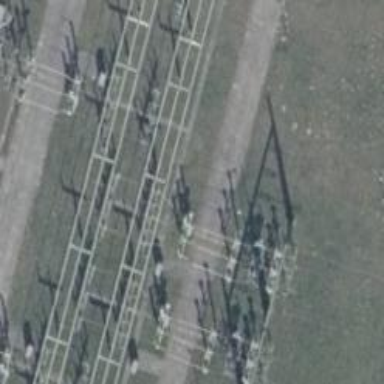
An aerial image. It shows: Power line with 3 cables. The line type is busbar.